Question: i'm trying to fix this forum where html entities are not displayed correctly.
since the owner is m.i.a. i'm trying to do this with an extension.
what i see on my screen:
'''
euro:EUR
pound:PS
'''
view of the html DOM with firebug

my code:
'''
GM_log('before text= '+text);
text.replace( /amp;/gi, function( $0 ) {
GM_log('$0= '+$0);
fix="";
return fix;
});
GM_log(' after text= '+text);
'''
which returns:
'''
before text= euro: &amp;#8364; <br>pound: &amp;#163;
$0= amp;
$0= amp;
after text= euro: &amp;#8364; <br>pound: &amp;#163;
'''
so my code seems to be working until the point it has to replace.
are those rectangles preventing it? did i do something wrong?
and if so how can i fix this?
thanks.
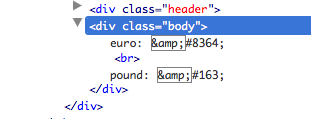
Answer: You forgot to assign the result of 'replace':
'''
text = text.replace(...);
'''